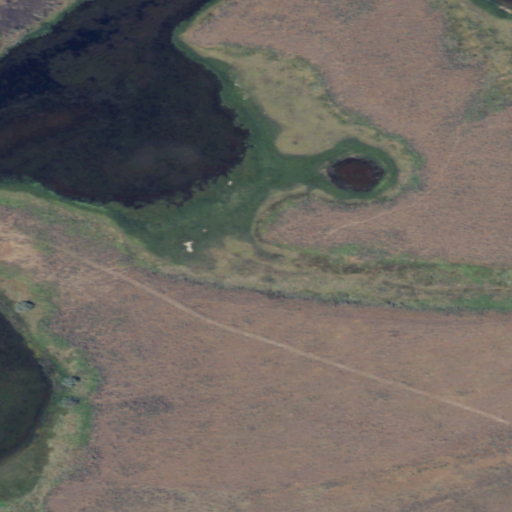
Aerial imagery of valley in Washington named Long Canyon containing grassland, open water, shrub, woody wetlands, and herbaceous wetlands